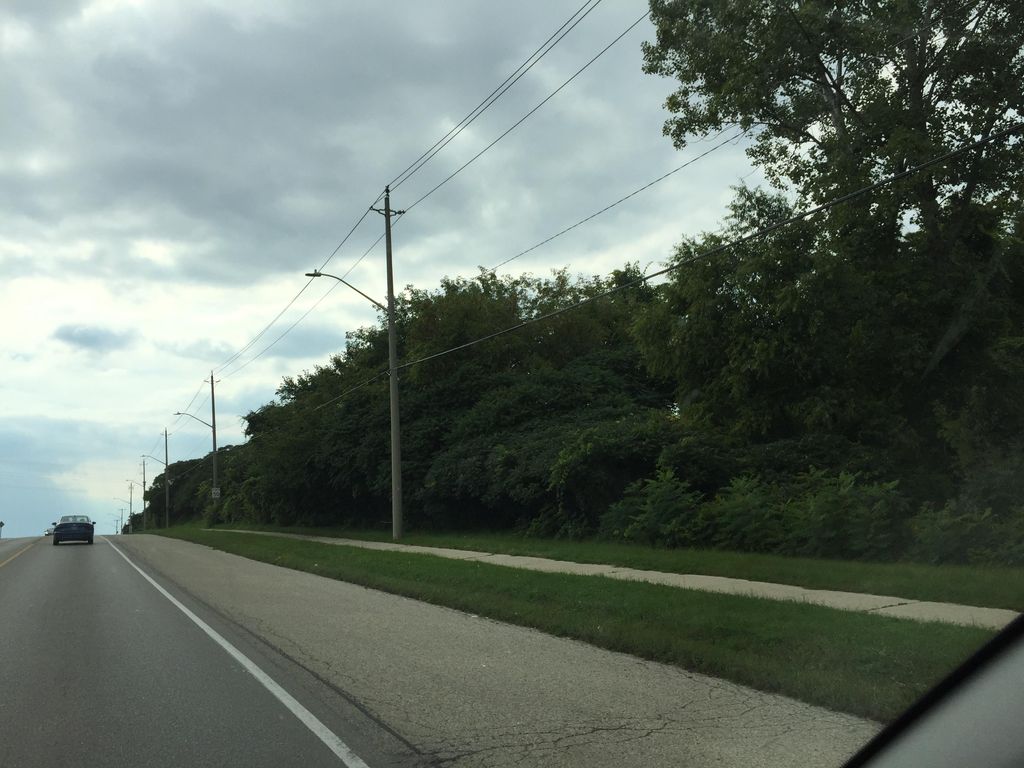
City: kitchener-waterloo